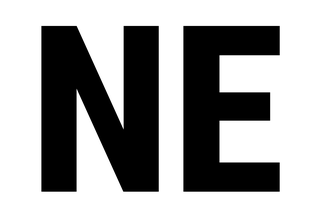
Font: Roboto_Condensed_ExtraBold